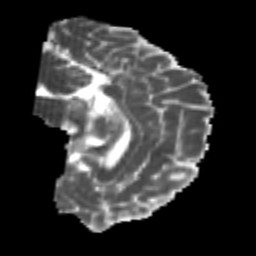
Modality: MD
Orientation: sagittal
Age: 22
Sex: male
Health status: healthy
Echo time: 0.074 s